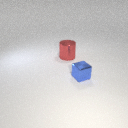
small blue metal cube to the right of large red metal cylinder